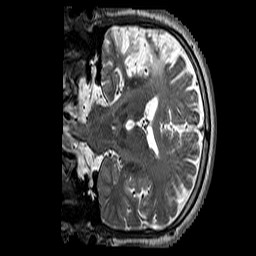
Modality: T2w
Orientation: coronal
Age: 45
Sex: male
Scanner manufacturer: siemens
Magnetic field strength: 3 T
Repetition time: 3.2 s
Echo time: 0.212 s